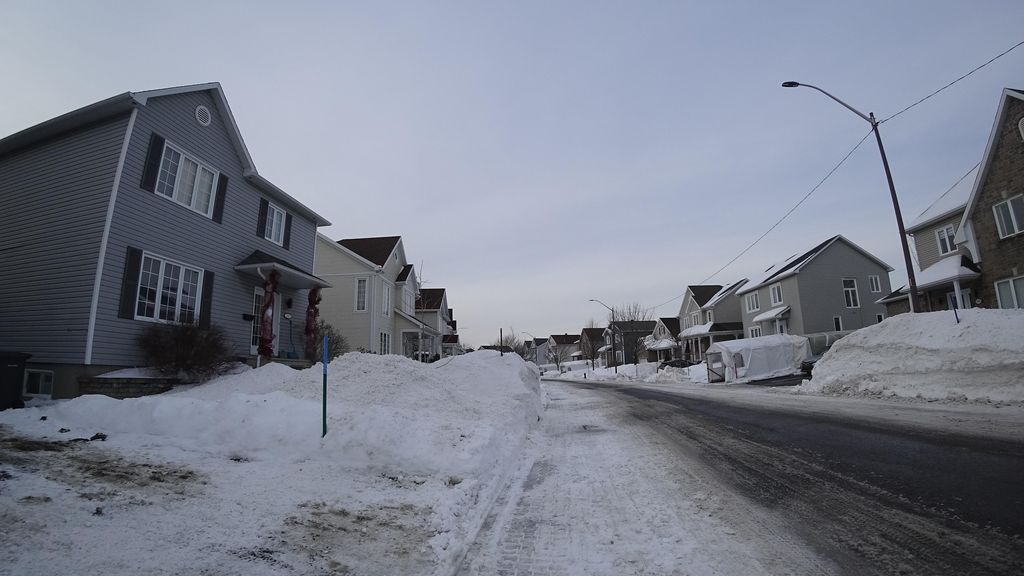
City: quebec_city